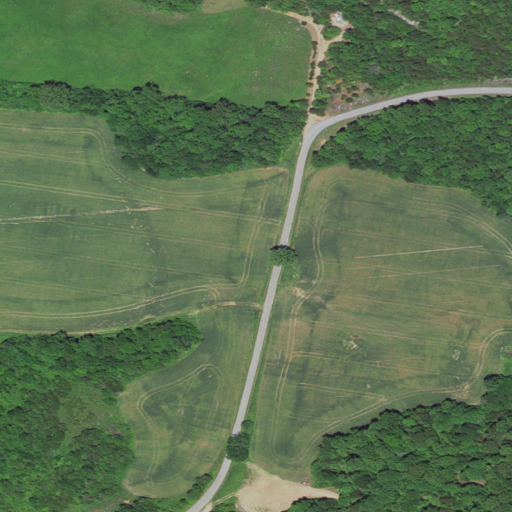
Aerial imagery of valley in Kentucky named Garrett Hollow containing deciduous forest, pasture, cultivated crops, mixed forest, open development, and evergreen forest